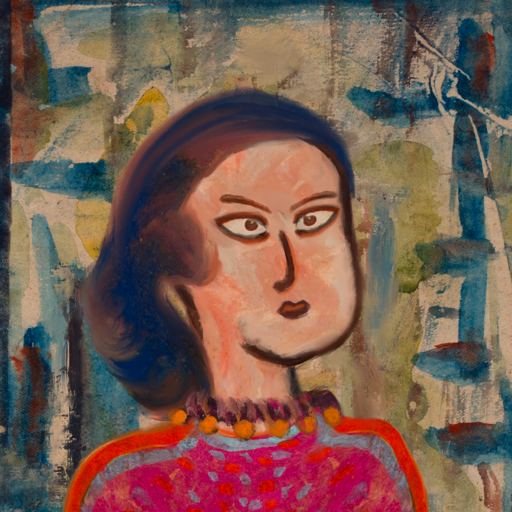
Background: Orphan, Head And Neck Side: Roy_Bahadur, Face Side: Roy_Bahadur, Bust: Sisters, Hair Side: Mother_And_Son_Son, Head Accessory: Blank, Second Necklace: Blank, Necklace: Doll, Baby: Blank